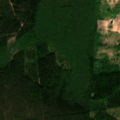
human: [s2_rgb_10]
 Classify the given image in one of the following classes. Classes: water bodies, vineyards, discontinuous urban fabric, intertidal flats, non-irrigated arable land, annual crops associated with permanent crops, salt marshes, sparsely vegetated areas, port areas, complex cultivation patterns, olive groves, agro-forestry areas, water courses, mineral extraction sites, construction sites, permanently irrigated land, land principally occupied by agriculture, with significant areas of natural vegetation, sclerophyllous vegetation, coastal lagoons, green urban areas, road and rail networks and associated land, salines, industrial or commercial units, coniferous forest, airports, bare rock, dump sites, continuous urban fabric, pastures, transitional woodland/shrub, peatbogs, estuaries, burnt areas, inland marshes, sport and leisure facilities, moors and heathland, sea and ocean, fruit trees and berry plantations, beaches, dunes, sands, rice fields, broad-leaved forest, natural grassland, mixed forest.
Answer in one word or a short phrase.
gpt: complex cultivation patterns, broad-leaved forest, coniferous forest, mixed forest